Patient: sex M, age 52
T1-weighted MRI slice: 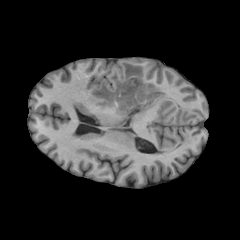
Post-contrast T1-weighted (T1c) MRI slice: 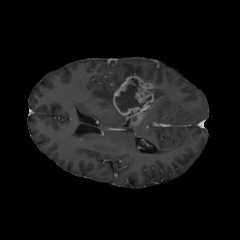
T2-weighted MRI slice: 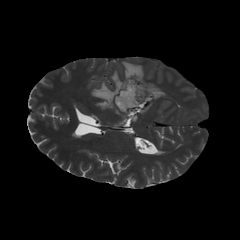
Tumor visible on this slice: yes
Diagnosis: Glioblastoma, IDH-wildtype
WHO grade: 4